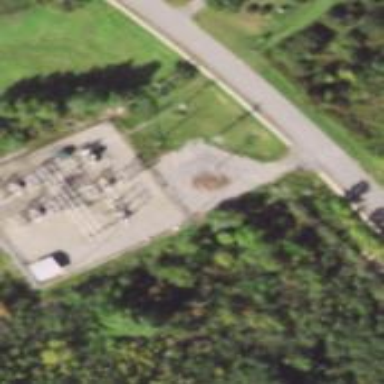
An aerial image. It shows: Distribution level power substation.